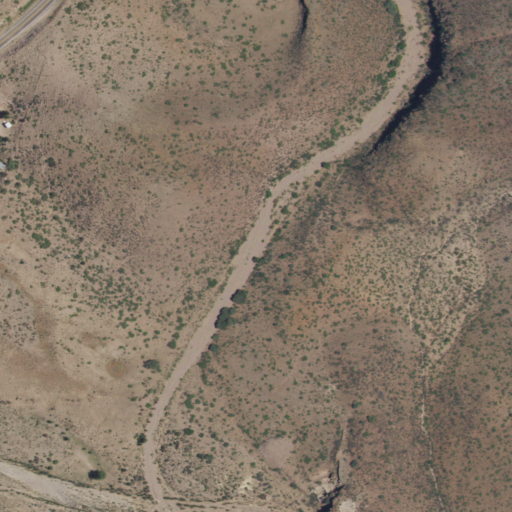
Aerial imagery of valley in New Mexico named Warm Springs Canyon containing shrub, open development, evergreen forest, and low intensity development